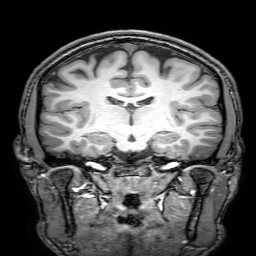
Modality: T1w
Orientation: sagittal
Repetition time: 0.00828 s
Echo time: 0.00388 s